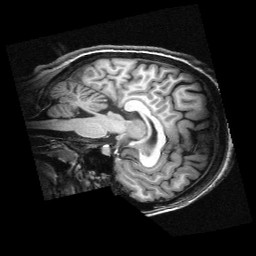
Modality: T1w
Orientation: sagittal
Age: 26
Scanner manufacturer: siemens
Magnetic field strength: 3 T
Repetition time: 2.3 s
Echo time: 0.00336 s